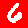
Digit: 6